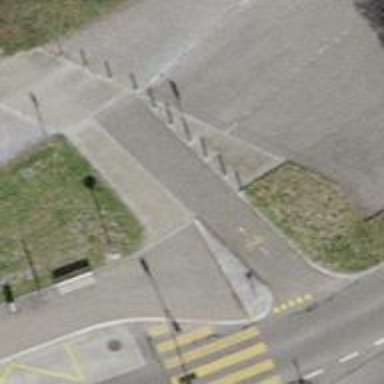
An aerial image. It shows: Bollard.